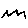
Label: zigzag